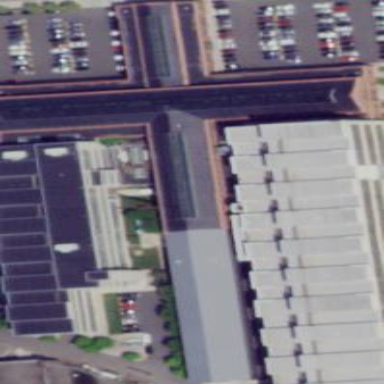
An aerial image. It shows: Building.